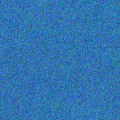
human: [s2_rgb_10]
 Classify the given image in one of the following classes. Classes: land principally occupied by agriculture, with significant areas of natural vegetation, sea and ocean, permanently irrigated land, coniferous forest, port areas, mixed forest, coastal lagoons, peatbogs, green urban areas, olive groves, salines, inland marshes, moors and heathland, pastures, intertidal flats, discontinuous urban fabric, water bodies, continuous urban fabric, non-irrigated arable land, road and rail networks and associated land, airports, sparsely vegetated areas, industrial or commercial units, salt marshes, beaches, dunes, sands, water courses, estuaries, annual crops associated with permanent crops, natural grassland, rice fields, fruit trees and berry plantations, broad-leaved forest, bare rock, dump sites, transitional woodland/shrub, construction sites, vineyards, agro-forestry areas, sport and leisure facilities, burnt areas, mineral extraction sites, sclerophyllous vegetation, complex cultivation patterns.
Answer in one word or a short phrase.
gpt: sea and ocean